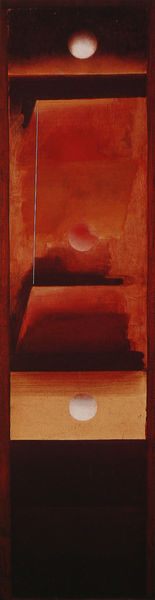
Titel: Malerische Formel
Künstler: Pawel Mansurow
Standort: Köln
Institution: Galerie Gmurzynska
Schlagwörter: weiß, orange, rot, spiegelung, sonne, aussicht, schmal, mond, geometrisch, längs